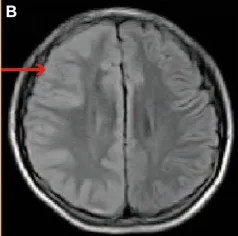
The changes of brain MRI images. (B) On day 12 after symptom onset, the brain enhancement MRI is characterized by thickening of the cerebral cortex in the right cerebral hemisphere, the widening of the gyri, and the disappearance or shallowness of the sulci.
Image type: radiology (mri)